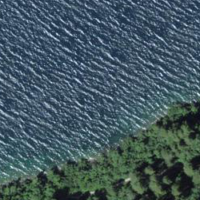
EUNIS habitat code: 14
Species observed at this site:
Achillea macrophylla